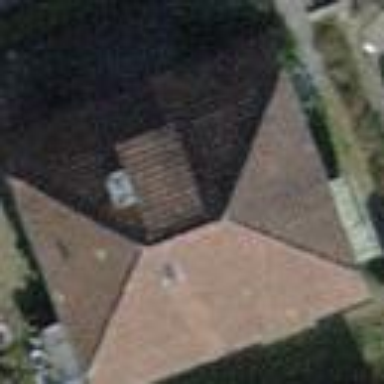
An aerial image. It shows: Detached building.